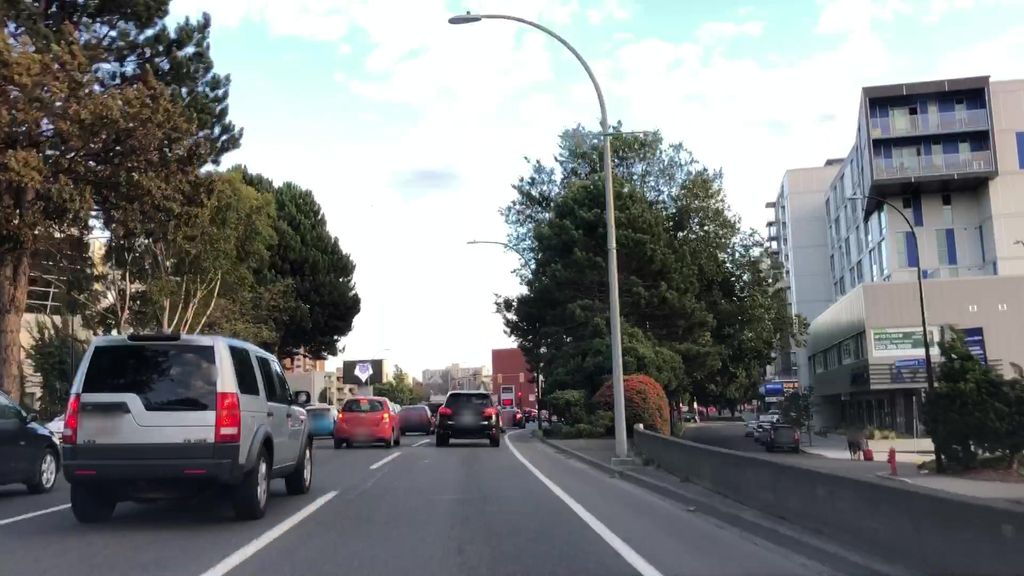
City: victoria